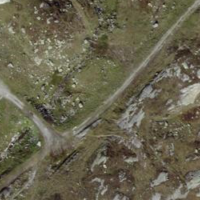
EUNIS habitat code: 26
Species observed at this site:
Kalmia procumbens
Vaccinium myrtillus